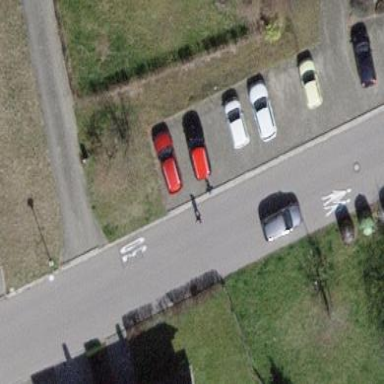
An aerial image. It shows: Street-side parking area.